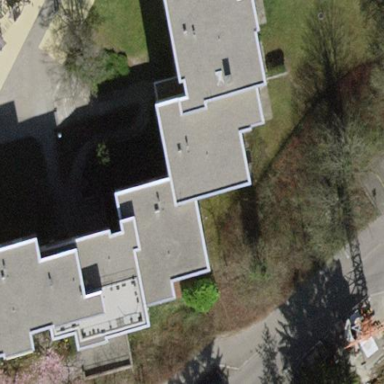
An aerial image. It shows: Flat-roofed building.